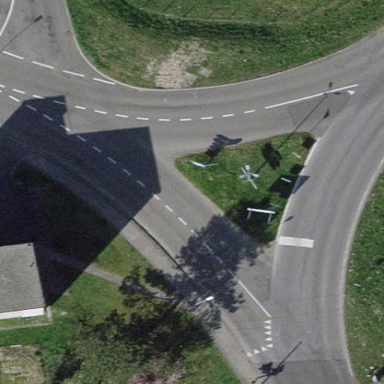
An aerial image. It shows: Island traffic calming feature with grass surface.